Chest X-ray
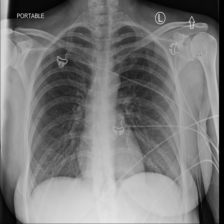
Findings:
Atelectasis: negative
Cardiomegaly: negative
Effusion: negative
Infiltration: negative
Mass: negative
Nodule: negative
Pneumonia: negative
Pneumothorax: negative
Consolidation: negative
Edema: negative
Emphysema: negative
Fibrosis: negative
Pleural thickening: negative
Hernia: negative